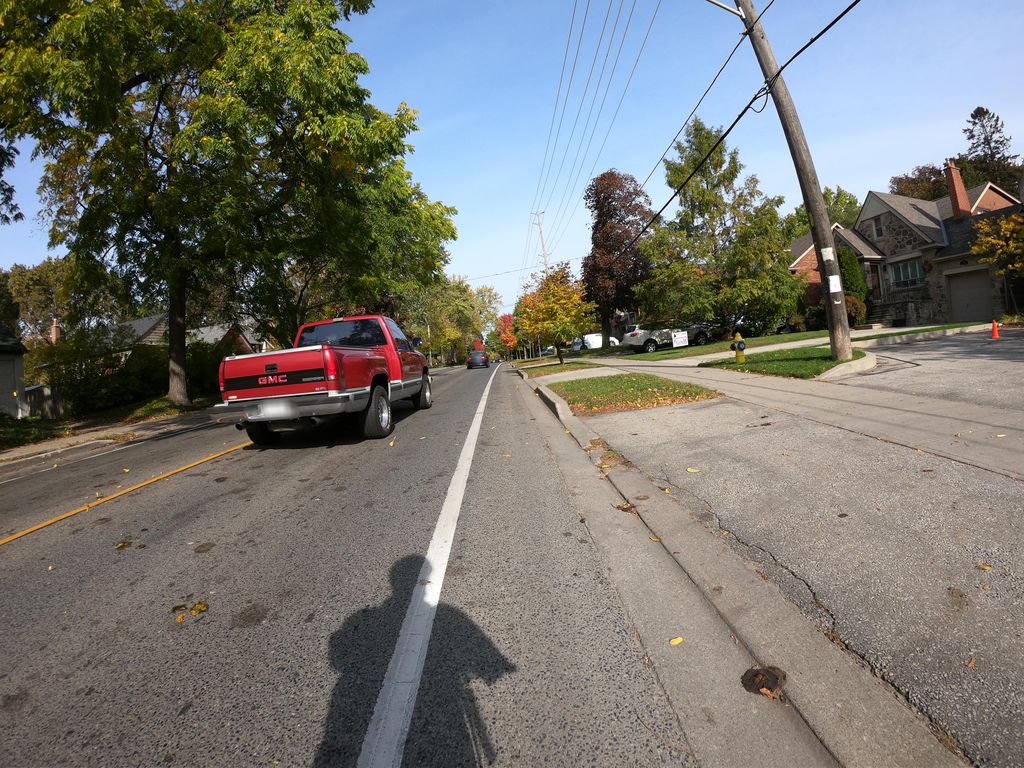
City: toronto